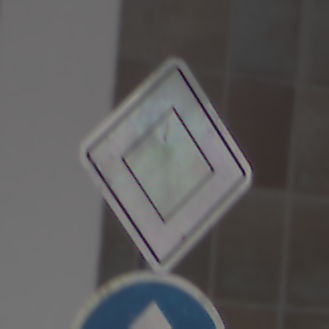
Verkehrszeichen: Vorfahrtsstrasse
Zusatzzeichen unten: VorgeschriebeneFahrtrichtungGeradeaus
Umgebung: Roofed, Urban
Tageszeit: MorningAfternoon
Wetter: PartlyCloudy
Licht: Natural
Jahreszeit: NotSpecified
Kontrast: MediumContrast